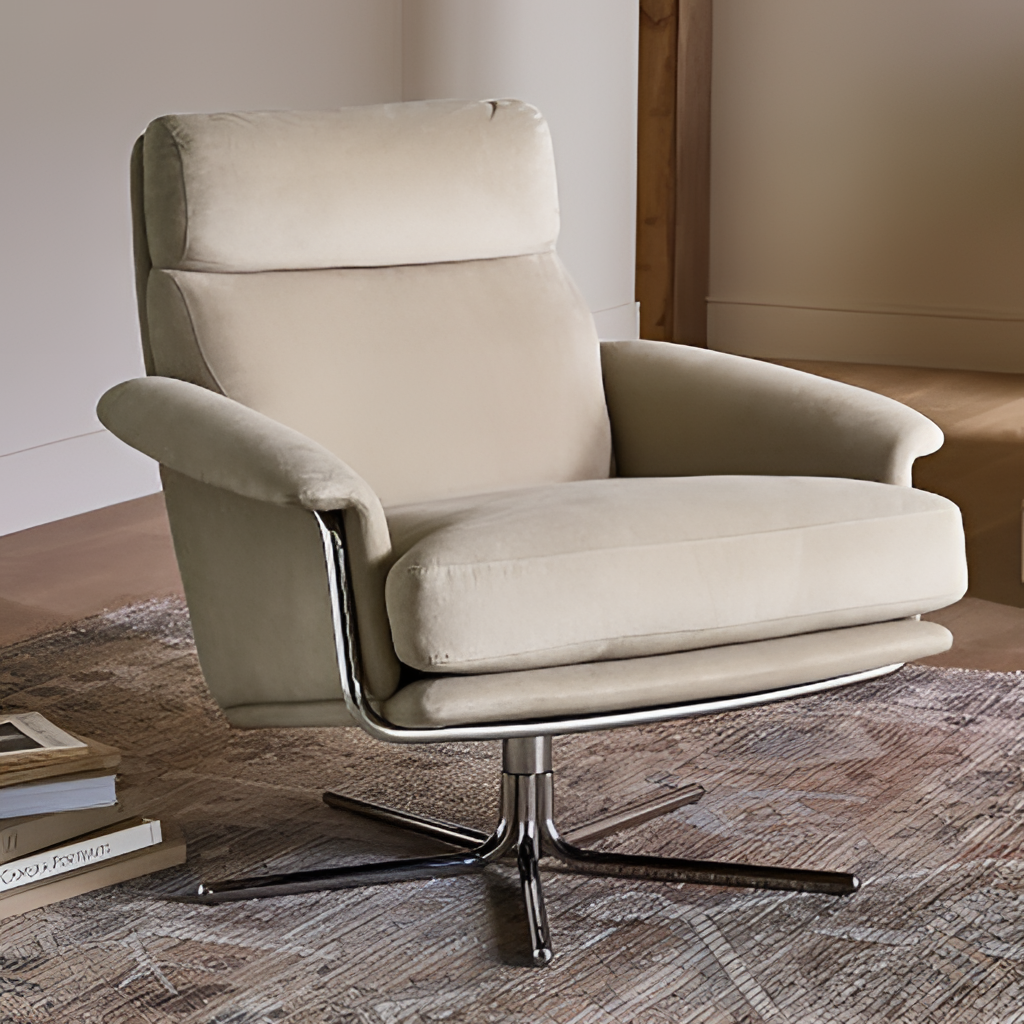
fabric armchair, living room, contemporary, cream paint wallpaper, with solid pattern, wood flooring, with plank pattern